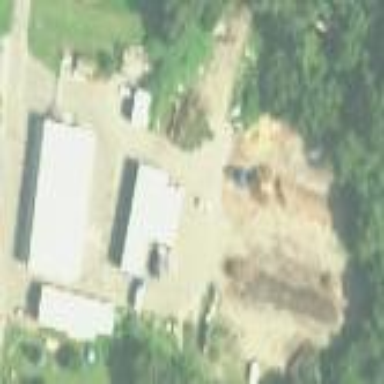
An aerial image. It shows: Building serving as recycling center.